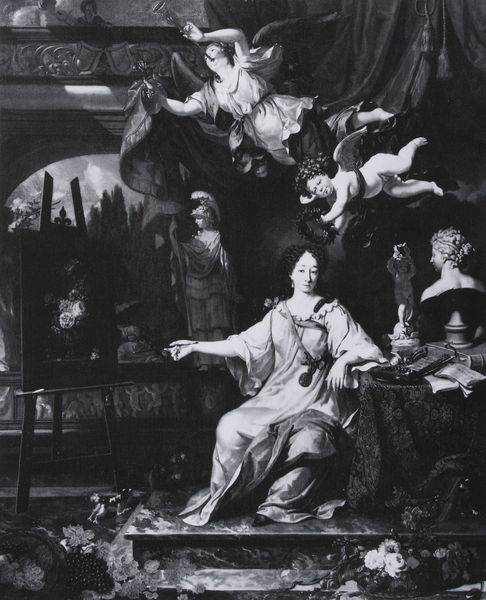
Titel: Bildnis einer Künstlerin in ihrem Atelier
Künstler: Michiel van Musscher
Standort: Raleigh (North Carolina)
Institution: North Carolina Museum of Art
Schlagwörter: baum, berg, blätter, dunkel, feder, flügel, gemälde, himmel, kopf, mann, nackt, schatten, weiß, wolken, bäume, frauen, landschaft, menschen, sitzen, blume, blumen, damen, elegant, fenster, finger, frau, grau, hell, kleid, licht, marmor, nase, schmuck, schwarz, szene, tisch, ausblick, blüten, gürtel, hund, hunde, rosen, tuch, malerei, tanz, arme, augen, barock, bibel, falten, sockel, bild, portrait, tischdecke, tischtuch, vorhang, dämmerung, erde, boden, gewand, haare, sitzend, stoff, decke, kind, klassizismus, ohrringe, blatt, musik, pflanzen, tanzen, kinn, fliegen, genre, oval, rund, engel, putte, putto, skulptur, statue, stilleben, stillleben, trauben, zypressen, beine, aussicht, balkon, hündchen, taille, düster, sitz, bogen, kette, baby, empore, figuren, staffage, treppe, thron, wein, tapete, vorhänge, büste, wandgemälde, atelier, malerin, muse, staffelei, stube, stufe, stufen, kordel, bauch, faltenwurf, podest, zeigen, foto, fotografie, beinchen, buch, durchblick, medaillon, kreuz, flug, schweben, beeren, druck, schwarz-weiss, stich, künstler, soldat, leinwand, helm, allegorie, kranz, kunst, künstlerin, lorbeer, lorbeerkranz, malen, palette, personifikation, pinsel, statuette, altar, wappen, flöte, vorang, gestus, skulpturen, statuen, hellgrau, jesus, griechisch, krieger, griechenland, blumenkranz, fingerzeig, mappe, ständer, hermes, quast, deuten, büsten, stafflei, götterbote, emblem, posaune, putten, maria, magdalena, verloren, fotographie, reproduktion, putti, himmelfahrt, athena, fau, trompete, gestecke, fraz, attribute, marmorbüste, bäuchlein, damenzimmer, alerei, soldatenfigur, bibe, nany, dngel, malerinn